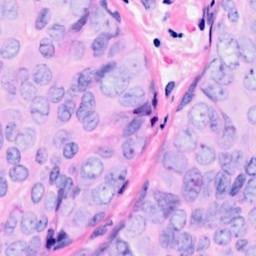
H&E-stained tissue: Breast